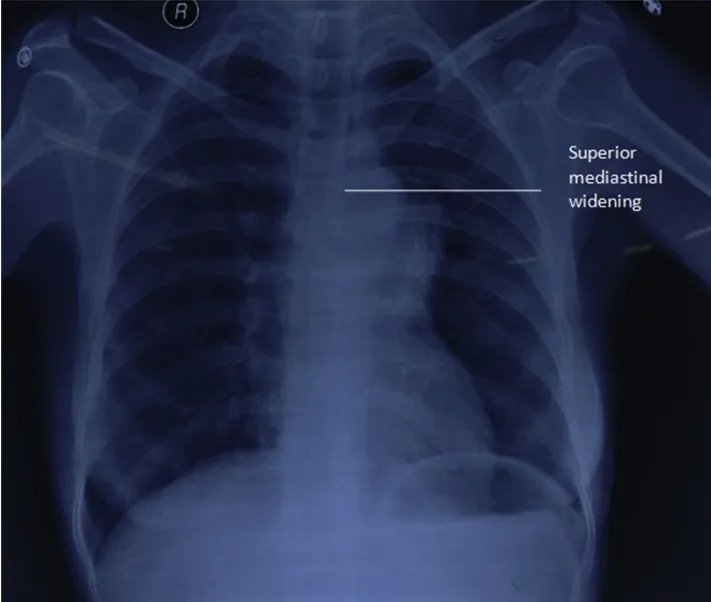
Chest X-ray showing mass in superior mediastinum.
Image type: radiology (x_ray)